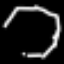
Label: octagon